Question: I have a UITableViewController that pushes a UIViewController using a UINavigationController:
'''
[self.navigationController pushViewController:detailViewController animated:YES];
'''
In the detailViewController, I present a modal view when the user taps a button (a MFMessageComposeViewController for sending an SMS message) and then dismiss it, like this:
'''
[self presentModalViewController:smsViewController animated:YES];
...
// user pushes Send or Cancel button on the view
...
[self dismissModalViewControllerAnimated:YES];
'''
The SMS modal view dismisses properly, but now when I click the "Back" button on the UINavigationBar, the views don't animate back to the table view. The detail view just disappears and the UITableViewController's view is there. The Back button animates and fades and the selected table cell still has the fading blue effect, but there's no view animation.
Does anyone know why the views don't animate properly? If I don't open the SMS modal view, then the animation works properly, so I'm pretty sure it's caused somehow by the modal behavior.
Here's how my Interface Builder view arrangement looks for this Tab Bar Item:

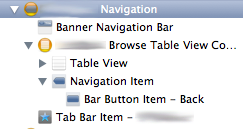
Answer: I discovered my problem. I am using a custom UITabBarController subclass that overrides '-(void)viewWillAppear:(BOOL)animated' with some custom tab bar handling. However, I wasn't calling '[super viewWillAppear:animated]' in the overridden method. Yes, a sad day in my developer life. It still seems odd to me that this would cause the behavior I experienced, but I'm certain it's now fixed due to this change.
Interestingly, the modal push/dismiss animation works properly without the '[super viewWillAppear:animated]' call in the iPhone 4.3 simulator. But, it does not work in the iPhone 5.0 or 5.1 simulators. (I used a non-MFMessageComposeViewController to text the modal behavior on the iPhone simulator since SMS isn't supported on the simulator).